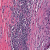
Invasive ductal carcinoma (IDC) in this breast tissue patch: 0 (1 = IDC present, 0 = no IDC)